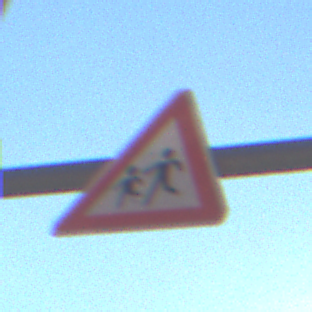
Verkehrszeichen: KinderRechts
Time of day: MorningAfternoon
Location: Outdoor (Suburban)
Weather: PartlyCloudy
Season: NotSpecified
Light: Natural